Question: This's my code
'''
var graphHeight = parentLayout.height
var graphPointView = LayoutInflater.from(context).inflate(R.layout.view_graph_point, null, false)
graphPointView.y =(graphHeight / 2f)
graphView.addView(graphPointView)
'''
and...

The grey line is on the center position in the view group layout, why the red point is't on the center of view group layout? I want to make that on the center position. (like grey line)
What's the problem with my code?
view_graph_point.xml
'''
<?xml version="1.0" encoding="utf-8"?>
<RelativeLayout android:id="@+id/graph_point_view"
android:layout_width="10dp"
android:layout_height="10dp"
android:layout_centerHorizontal="true"
android:background="@drawable/graph_round_point"
xmlns:android="http://schemas.android.com/apk/res/android" />
'''
graph_round_point.xml
'''
<?xml version="1.0" encoding="utf-8"?><shape xmlns:android="http://schemas.android.com/apk/res/android" android:shape="oval">
<solid android:color="#A04000"/>
<stroke android:width="1dp" android:color="#fff" />
<size android:width="12dp" android:height="12dp"/>
'''
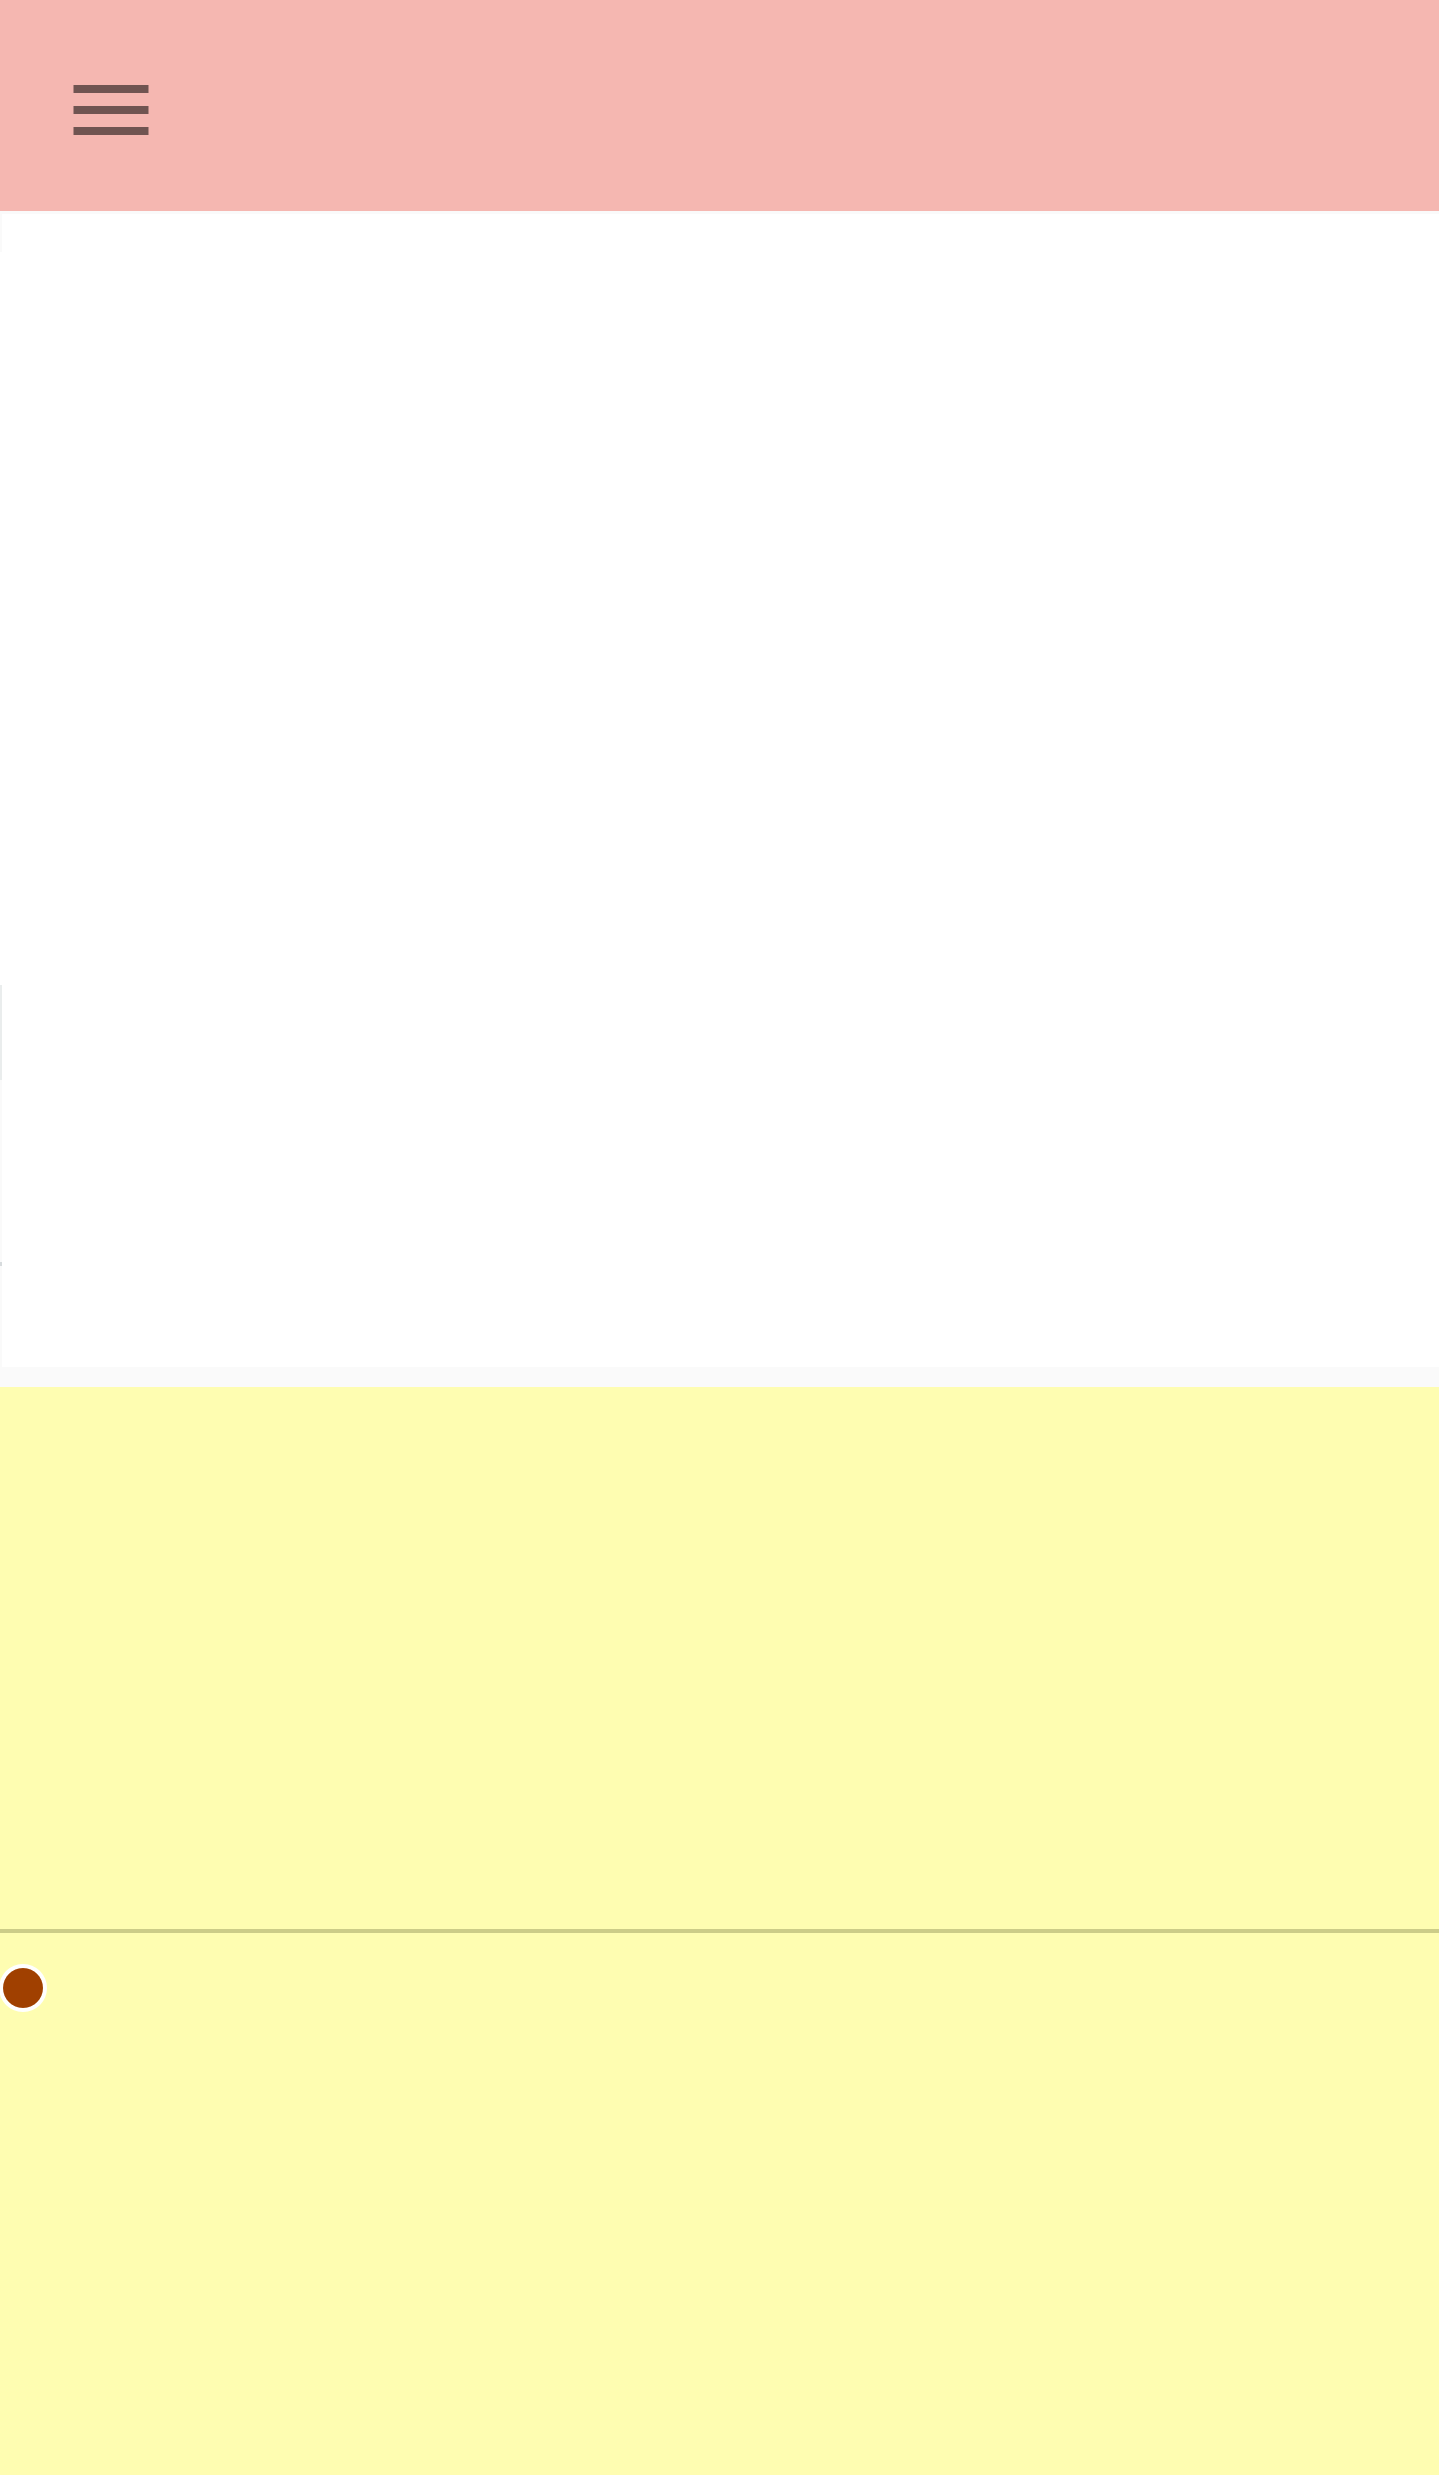
Answer: > What's the problem with my code
It's most likely "problem" with your layout, not the code. I guess your container is not stretched to max width. Just ensure its width is 'match_parent' not 'wrap_content' and that should be it.